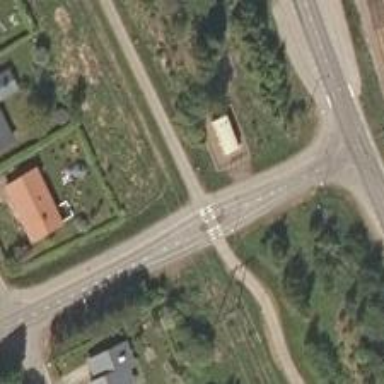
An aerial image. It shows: Asphalt cycleway with zebra crossing that includes island.